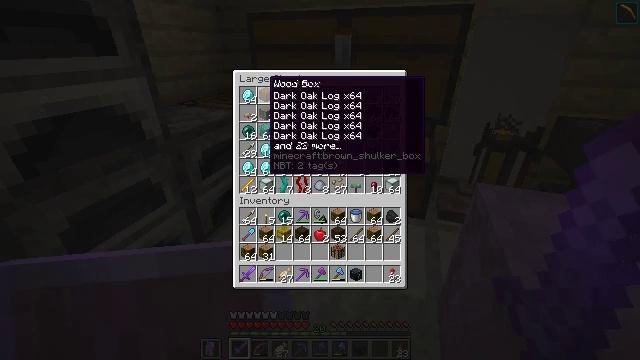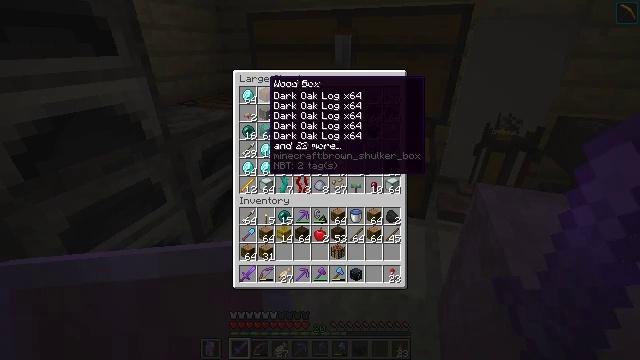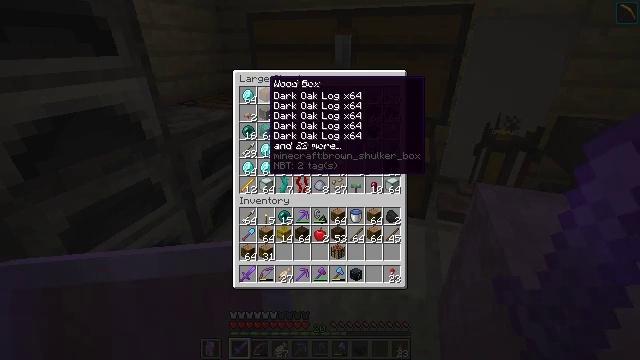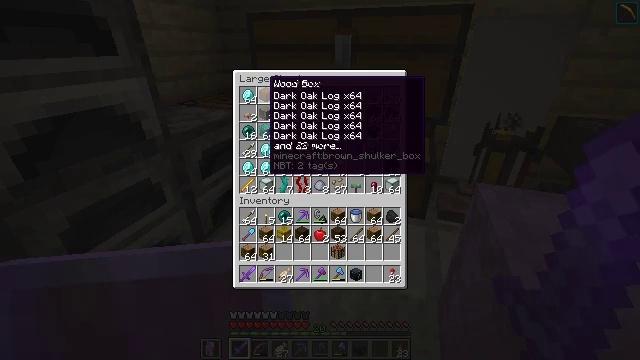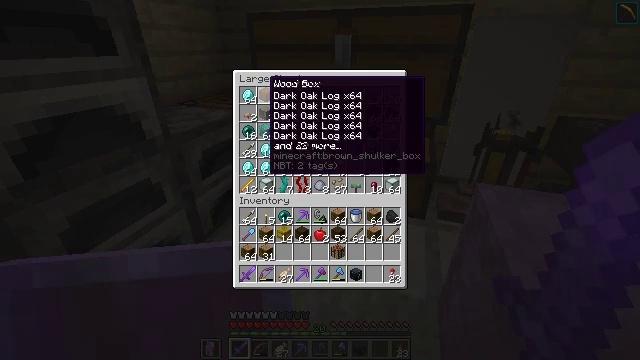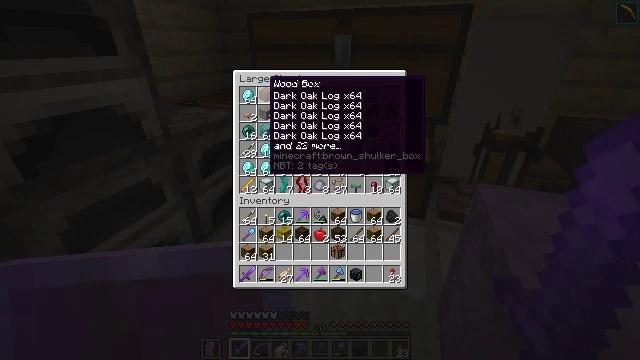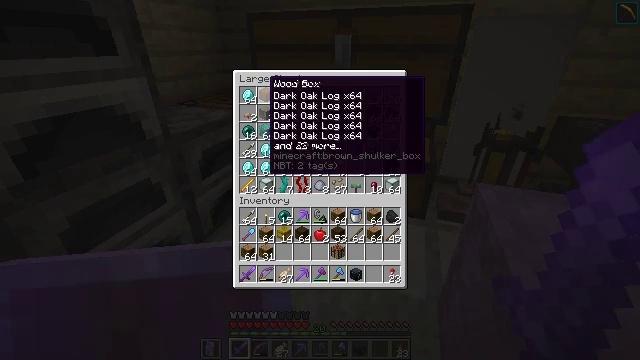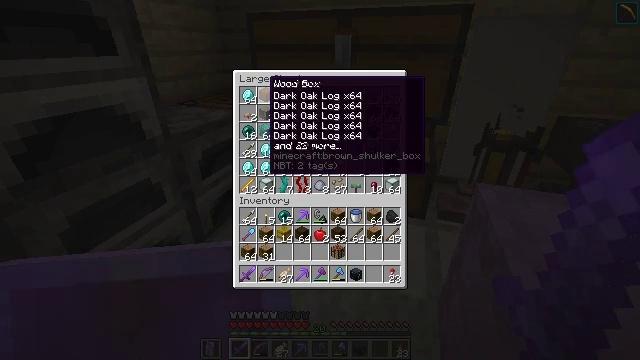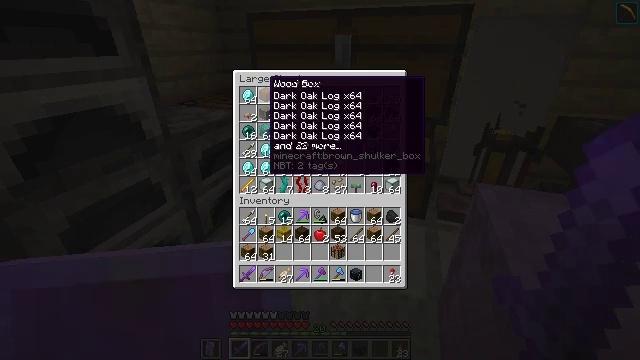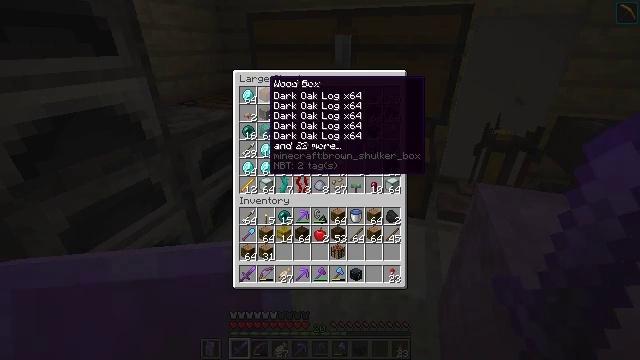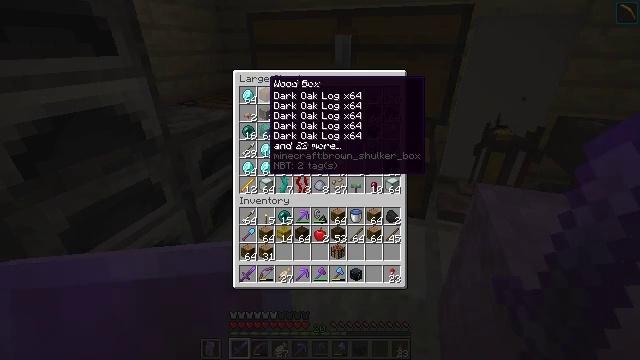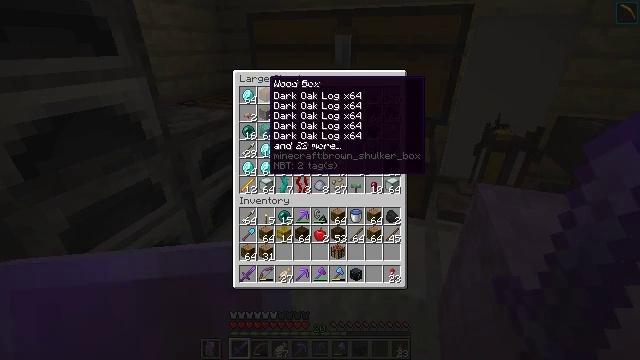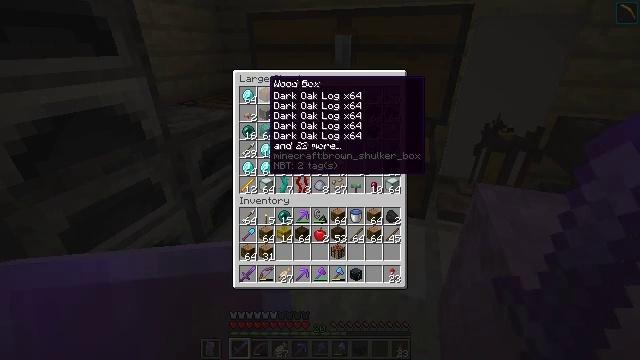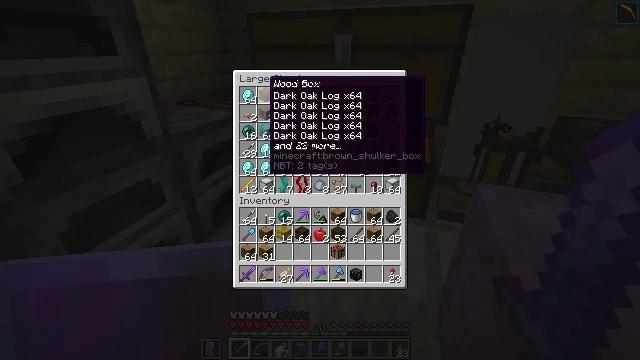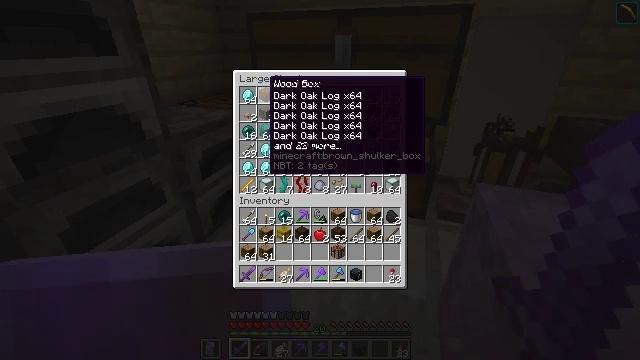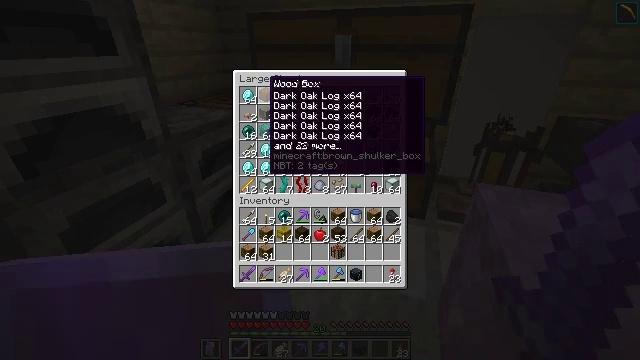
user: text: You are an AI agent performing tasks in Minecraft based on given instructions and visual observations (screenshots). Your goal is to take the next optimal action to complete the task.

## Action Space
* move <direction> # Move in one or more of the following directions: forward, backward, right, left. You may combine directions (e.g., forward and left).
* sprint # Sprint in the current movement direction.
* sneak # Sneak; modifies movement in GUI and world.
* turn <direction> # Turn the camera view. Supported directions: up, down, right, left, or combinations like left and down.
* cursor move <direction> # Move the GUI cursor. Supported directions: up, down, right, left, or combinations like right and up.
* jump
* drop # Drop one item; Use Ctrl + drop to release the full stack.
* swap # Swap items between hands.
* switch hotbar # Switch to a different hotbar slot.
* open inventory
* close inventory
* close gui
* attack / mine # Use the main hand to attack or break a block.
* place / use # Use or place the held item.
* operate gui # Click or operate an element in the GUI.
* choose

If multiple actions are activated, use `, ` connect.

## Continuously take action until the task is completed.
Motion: motion action
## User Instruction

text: Drop a netherrack.
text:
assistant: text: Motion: no_op
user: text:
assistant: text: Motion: no_op
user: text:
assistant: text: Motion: no_op
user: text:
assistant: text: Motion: no_op
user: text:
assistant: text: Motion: no_op
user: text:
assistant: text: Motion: no_op
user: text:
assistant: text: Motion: no_op
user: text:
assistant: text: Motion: no_op
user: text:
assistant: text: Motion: no_op
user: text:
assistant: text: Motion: no_op
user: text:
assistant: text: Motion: no_op
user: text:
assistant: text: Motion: no_op
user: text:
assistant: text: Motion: no_op
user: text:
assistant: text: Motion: no_op
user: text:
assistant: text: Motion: no_op
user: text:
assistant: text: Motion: no_op
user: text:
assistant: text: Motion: no_op
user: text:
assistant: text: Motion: no_op
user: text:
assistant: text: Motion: no_op
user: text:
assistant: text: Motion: no_op
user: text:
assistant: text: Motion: no_op
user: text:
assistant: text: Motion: no_op
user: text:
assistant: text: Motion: no_op
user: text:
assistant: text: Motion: cursor move right
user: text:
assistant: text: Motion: no_op
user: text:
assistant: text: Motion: no_op
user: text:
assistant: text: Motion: no_op
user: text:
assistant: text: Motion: no_op
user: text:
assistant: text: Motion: no_op
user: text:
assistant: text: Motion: cursor move right